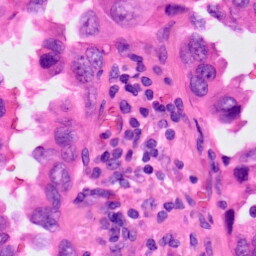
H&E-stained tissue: Lung